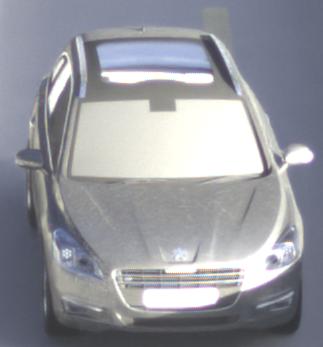
Make: Peugeot
Model: 508 SW 120 VTi
Detailed model: 508 (I) SW
Model produced from: 2011/03
Model produced until: 2014/05
Doors: 5
Color: gray
Road condition: dry road
Daytime: sunrise or sunset
Contrast: medium contrast